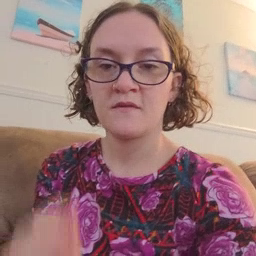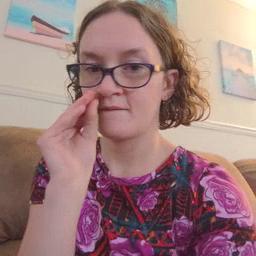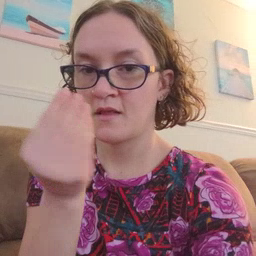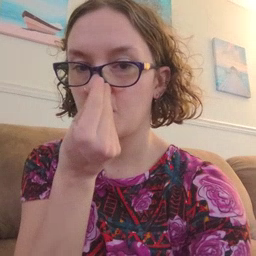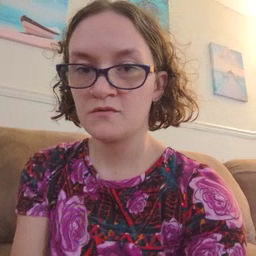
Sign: flower